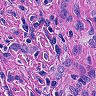
Metastatic tissue present: yes